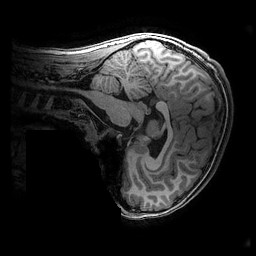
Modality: T1w
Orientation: sagittal
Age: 12
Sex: male
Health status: ill
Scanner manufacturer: ge
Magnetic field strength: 3 T
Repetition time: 0.007664 s
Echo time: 0.00342 s